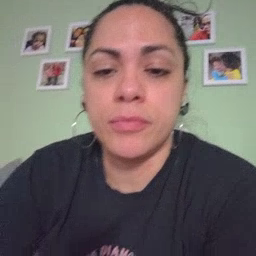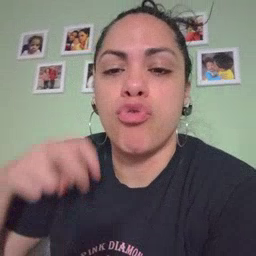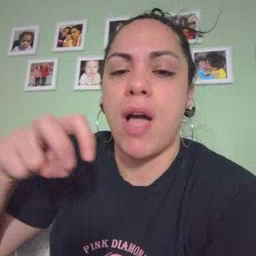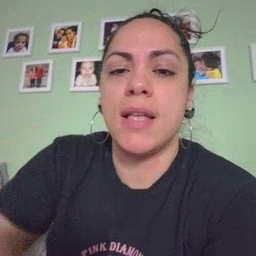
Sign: ride